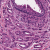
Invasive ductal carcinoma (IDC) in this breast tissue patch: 1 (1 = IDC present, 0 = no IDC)